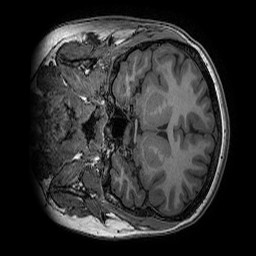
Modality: T1w
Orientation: coronal
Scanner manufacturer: ge
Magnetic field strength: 3 T
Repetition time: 0.008156 s
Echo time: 0.00318 s